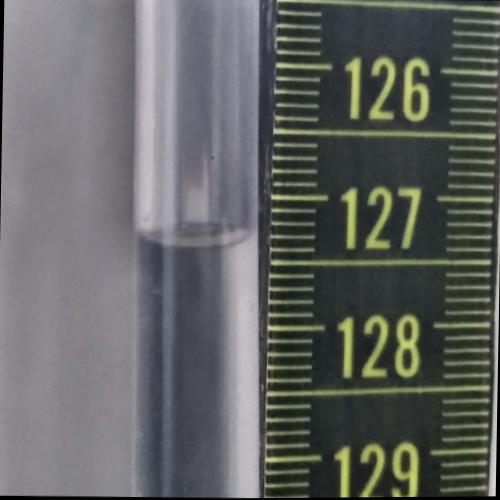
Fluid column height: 127.3 cm